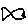
Label: fish